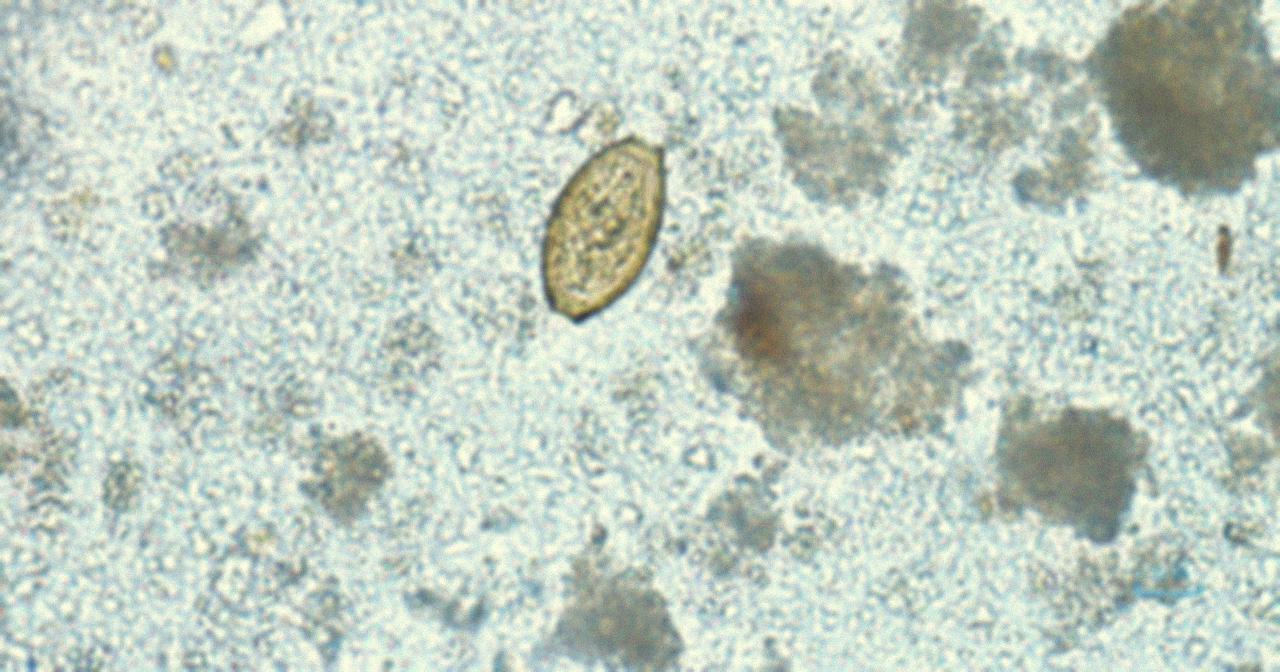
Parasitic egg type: Trichuris trichiura